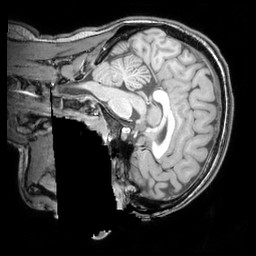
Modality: T1w
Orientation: sagittal
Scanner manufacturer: philips
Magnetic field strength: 3 T
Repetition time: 0.008171 s
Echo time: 0.003748 s